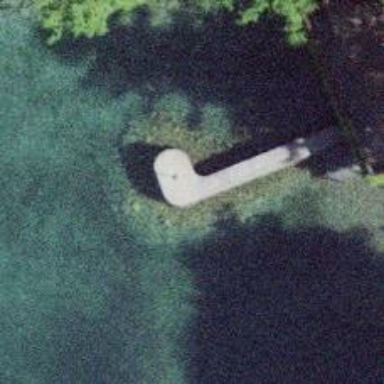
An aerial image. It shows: Man-made pier.